Question: Problem is following: I'm rendering sprites to the texture, then I render texture to the screen. Simple, right? However, when I do that, each time sprite gets rendered, it overwrites every pixel it covers, independent of alpha value of its pixels. Example:

Here you can see two sprites with text "ABC". First is rendered in the right top corner and second on top of it with Y offset. As you can see, the second one overrides even those pixels of first sprite that shouldn't be overwritten with background color. When I do the same, but instead of rendering it to texture and then rendering that texture to screen, I render sprites directly to screen, result is as expected and second sprite overwrites only pixels that are supposed to be overwritten.
So, I'm not quite sure what's going on there, because alpha blending is enabled for all render targets and depth test is off for screen and texture rendering. I'm using DirectX11 on Windows Phone 8 - XAML with DirectX interop.
EDIT: Restating a problem a bit: Let's say I clear a texture to red color, so when I render it to screen, I have red screen. Now I render completely transparent (color 0,0,0,0) texture to said red texture. I would expect no change and after rendering to screen, I'd get red screen. This is not the case as when I render transparent sprite, it actually writes (0,0,0,0) color to the texture and I get a red texture with transparent window. So after rendering it to the screen, I can see color screen was cleared to. What's going on?
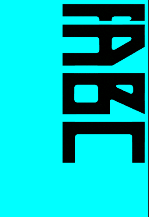
Answer: Your last comment suggests the problem. I assume that the source textures and intermediate render target have an alpha channel, correct? If so, you need to use the correct blending equation for both color alpha channels. Typically, the standard equation for blending directly to the back buffer omits correct alpha channel blending because back buffer alpha is usually ignored. I suspect that in your case, the color channel is getting correctly blended, but the last rendered sprite is writing its alpha value directy to the intermediate texture. As a result, those pixels are fully transparent even though they should stay opaque because a previous draw made them opaque. When you subsequently render this texture to the back buffer, the same color alpha blending causes those pixels to contribute nothing to the final image.
This is the correct setting for standard alpha-blended rendering to a texture with transparency:
'''
// dest.rgb = dest.rgb * (1 - src.a) + src.rgb * src.a
SrcBlend = SRC_ALPHA
DestBlend = INV_SRC_ALPHA
BlendOp = ADD
// dest.a = 1 - (1 - dest.a) * (1 - src.a), with some rearranging
SrcBlendAlpha = INV_DEST_ALPHA
DestBlendAlpha = ONE
BlendOpAlpha = ADD
'''
Also, don't forget to clear the intermediate target to before rendering (not opaque black, as is common), assuming you want some parts of the texture to be transparent after rendering.